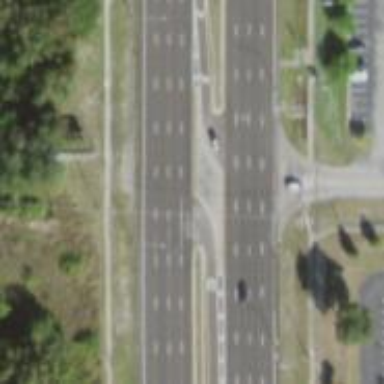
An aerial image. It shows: Trunk link highway.